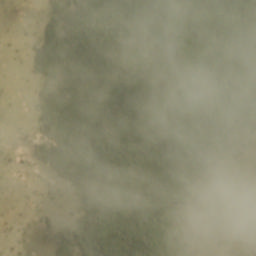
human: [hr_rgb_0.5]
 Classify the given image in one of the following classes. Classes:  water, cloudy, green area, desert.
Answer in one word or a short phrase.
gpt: cloudy